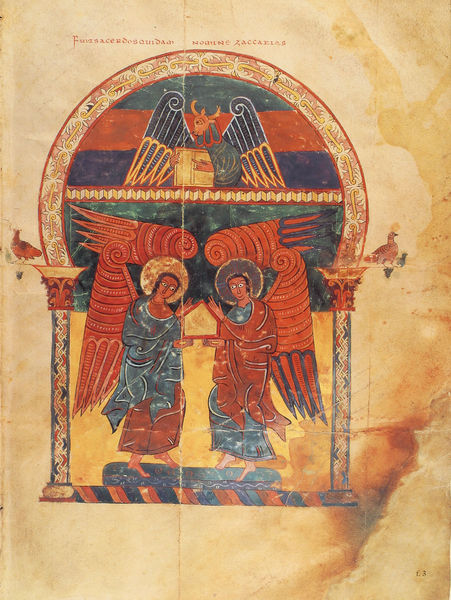
Titel: Beatus-Manuskript
Künstler: Magius
Institution: New York, Pierpont Morgan Library
Schlagwörter: blau, flügel, gemälde, vogel, gelb, grün, menschen, säulen, tür, haus, rot, tiere, malerei, muster, ornament, alt, architektur, federn, stehen, vögel, gold, mantel, engel, füße, schrift, bogen, kuppel, schaden, tor, buch, tauben, seite, illustration, text, kapitell, pergament, heiligenschein, christlich, mittelalter, romanik, heilige, stier, schutz, römisch, latein, buchmalerei, evangelium, evangelisten, lukas, matthäus, engelsflügel, omega, farbzeichnung